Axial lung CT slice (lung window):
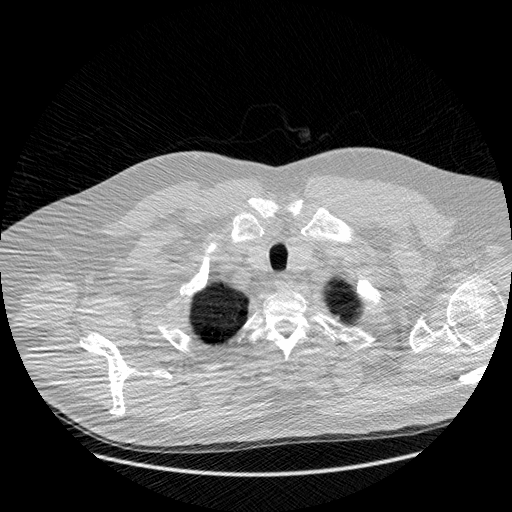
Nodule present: no